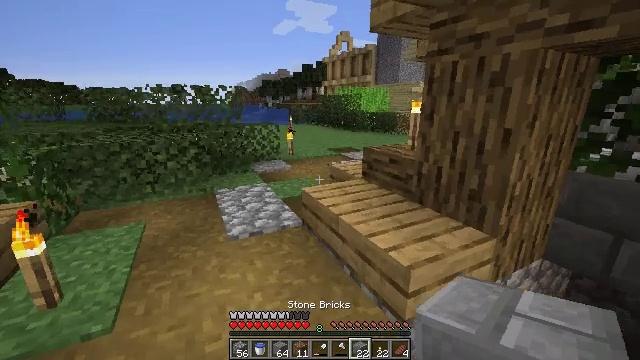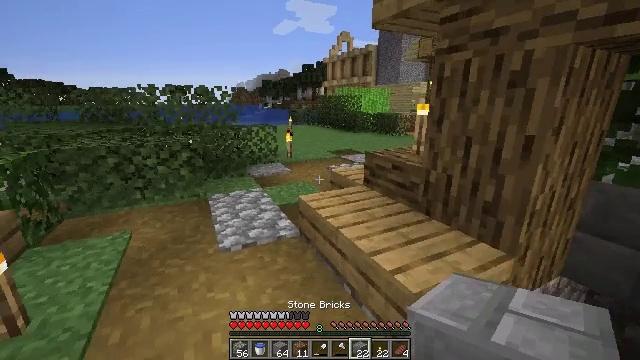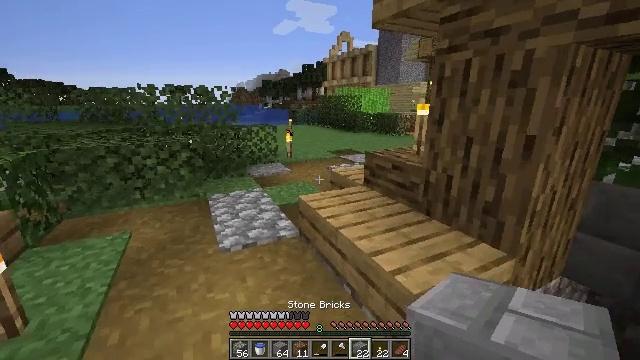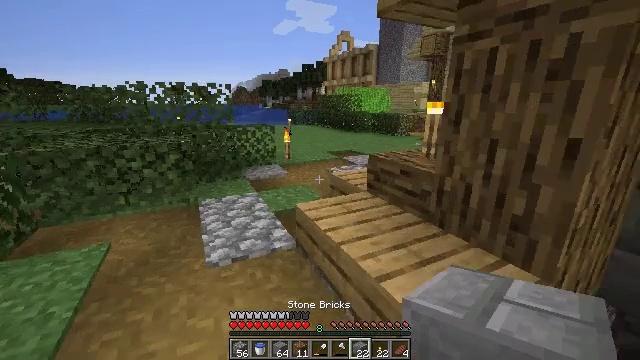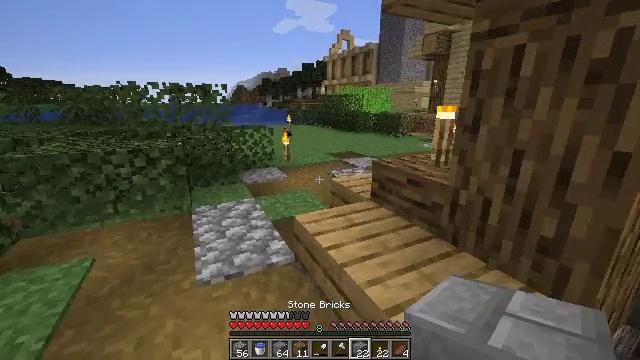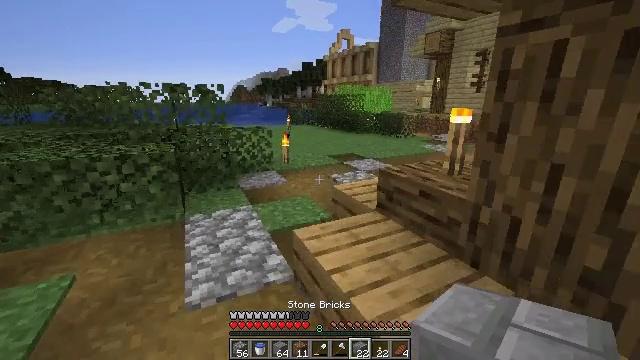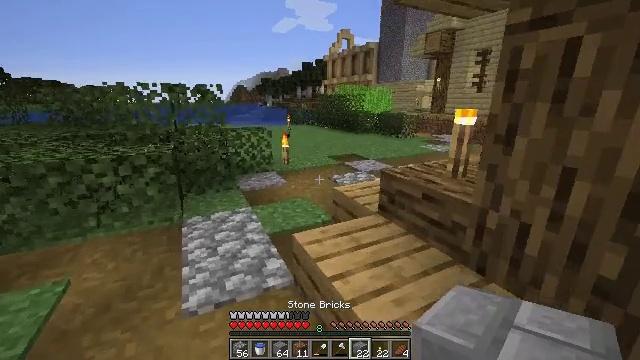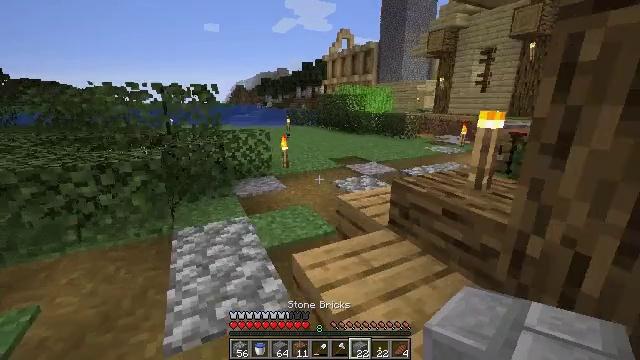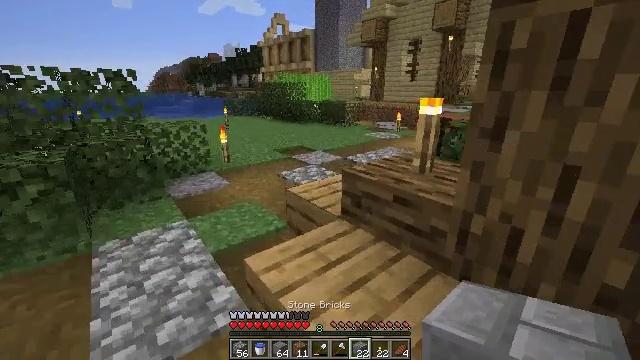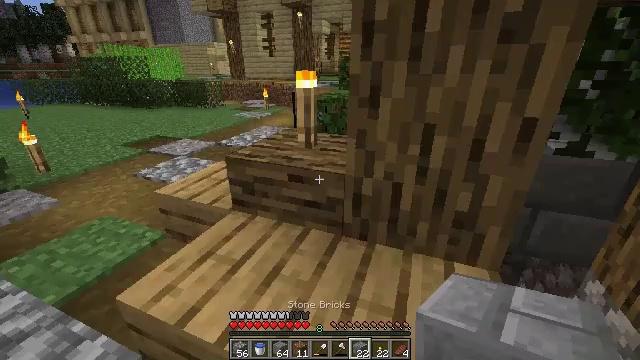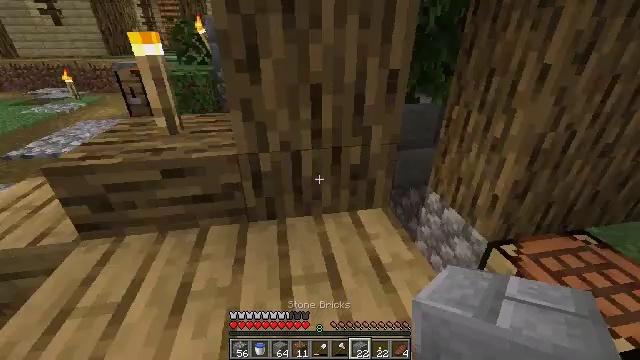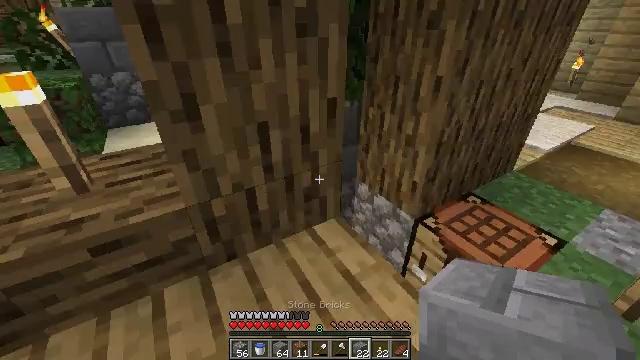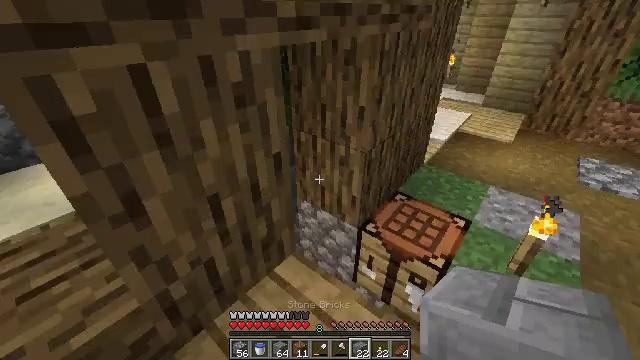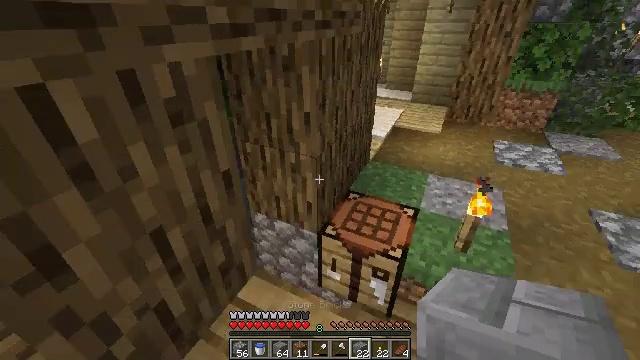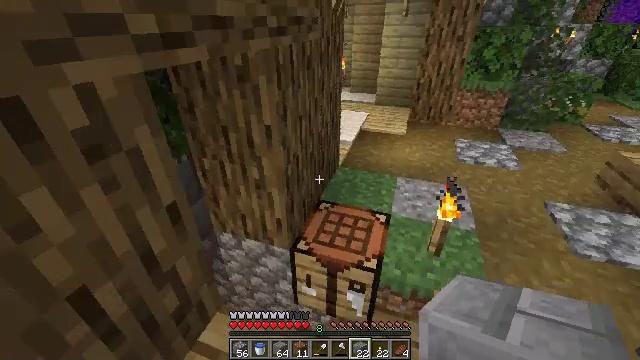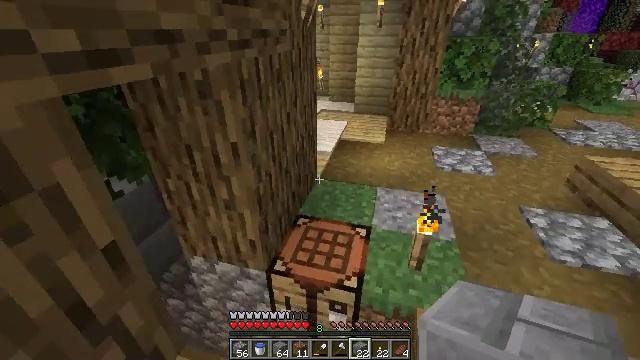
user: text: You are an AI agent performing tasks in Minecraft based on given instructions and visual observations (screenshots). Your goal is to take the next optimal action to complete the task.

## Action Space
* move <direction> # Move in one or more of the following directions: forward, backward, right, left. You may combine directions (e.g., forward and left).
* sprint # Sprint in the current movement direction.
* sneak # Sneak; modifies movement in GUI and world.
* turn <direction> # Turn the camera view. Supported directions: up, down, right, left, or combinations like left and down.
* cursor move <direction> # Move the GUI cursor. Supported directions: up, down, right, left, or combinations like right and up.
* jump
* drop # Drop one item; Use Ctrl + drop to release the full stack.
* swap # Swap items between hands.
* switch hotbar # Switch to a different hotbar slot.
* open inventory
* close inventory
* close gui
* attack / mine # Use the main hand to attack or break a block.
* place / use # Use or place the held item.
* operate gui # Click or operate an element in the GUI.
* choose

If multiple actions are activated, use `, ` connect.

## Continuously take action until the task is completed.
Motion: motion action
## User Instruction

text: Use stone to craft stone bricks.
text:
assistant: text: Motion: move forward
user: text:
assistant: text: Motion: move forward
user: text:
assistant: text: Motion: move forward
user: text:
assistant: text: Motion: move forward
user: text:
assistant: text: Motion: move forward
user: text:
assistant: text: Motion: move forward
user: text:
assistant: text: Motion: move forward
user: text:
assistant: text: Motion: move forward and move left, turn right and down
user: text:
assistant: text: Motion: move forward and move left, turn right and down
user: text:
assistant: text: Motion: move forward and move left, turn right and down
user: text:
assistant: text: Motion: move forward and move left, turn right and down
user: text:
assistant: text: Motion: move forward and move left, turn right and down
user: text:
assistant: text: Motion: move forward and move right, turn right
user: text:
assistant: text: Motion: move forward and move right, turn right
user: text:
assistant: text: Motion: move forward and move right, turn right and up
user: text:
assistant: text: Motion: move forward and move right
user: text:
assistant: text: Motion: move forward and move right
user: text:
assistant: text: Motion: move forward and move right, turn left
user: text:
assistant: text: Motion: move forward and move right, turn left and down
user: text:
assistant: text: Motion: move forward and move right, turn left and down
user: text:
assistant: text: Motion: move forward and move right, turn left and down
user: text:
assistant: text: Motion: move forward and move right, turn left and down
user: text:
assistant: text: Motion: turn left and down
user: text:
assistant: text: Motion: turn left
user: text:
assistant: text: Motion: no_op
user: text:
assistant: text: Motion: no_op
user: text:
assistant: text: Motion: turn right
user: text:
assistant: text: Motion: turn right
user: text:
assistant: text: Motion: turn right
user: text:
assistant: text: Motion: turn right and up